Question: Is it possible to programmatically retrieve and set the check marks in the screenshot??

TIA
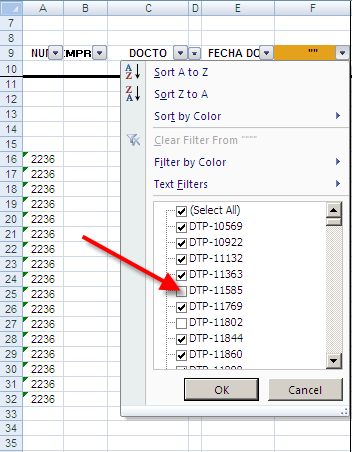
Answer: I created a Console Application in Visual Studio 2010 and added a COM Reference to Microsoft Excel X.0 Object Library. The X will differ depending on the version of Excel you have installed. Here is the code you should use:
'''
using System;
using System.Collections.Generic;
using System.Linq;
using System.Text;
using Excel = Microsoft.Office.Interop.Excel;
namespace OpenExcel {
class Program {
static void Main(string[] args) {
Excel.Application xlApp = null;
try {
xlApp = new Excel.Application();
xlApp.Visible = true;
Excel.Workbook xlWb = xlApp.Workbooks.Open(@"C:\Users\joe.bob\Desktop\tmp\Book1.xlsx"); //include the path to your real Excel file
Excel.Worksheet xlWSht = xlWb.Sheets["Sheet1"]; //include the name of your worksheet where you have the data
//here the data is on a Worksheet called Sheet1
int startRow = 9; //this is the row where the data starts
string startCol = "A"; //the start column
int endRow = 15;
string endCol = "F";
int filterColumn = 6; //this is an OFFSET
string[] filterList = new string[] { "DTP-3432", "DTP-343243" }; //this is the list of values you want to show
Excel.Range myData = xlWSht.get_Range(startCol + startRow, endCol + endRow);
myData.AutoFilter(filterColumn, filterList.Length > 0 ? filterList : Type.Missing, Excel.XlAutoFilterOperator.xlFilterValues, Type.Missing, true);
Console.WriteLine("Press a key to quit...");
Console.ReadKey();
}
finally {
if (xlApp != null) {
xlApp.Quit();
}
}
} //end main
} //end program
} //end namespace
'''
For more info see the following link:
<URL>
<URL>